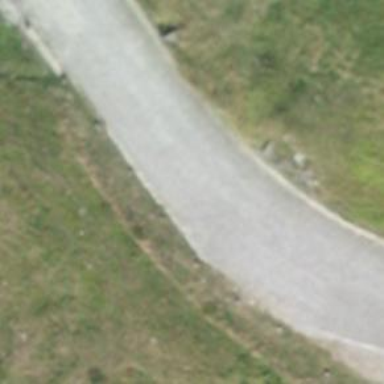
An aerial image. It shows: Secondary road with sett surface.